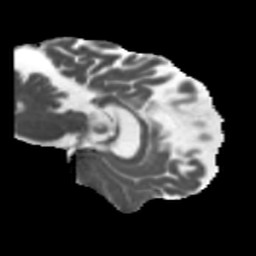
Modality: MD
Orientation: sagittal
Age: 73
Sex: female
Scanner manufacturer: siemens
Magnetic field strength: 3 T
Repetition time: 5.47 s
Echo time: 0.0854 s